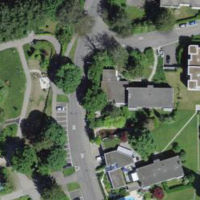
EUNIS habitat code: 54
Species observed at this site:
Asplenium trichomanes
Fagus sylvatica